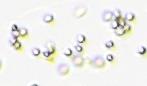
Label: Phaeocystis